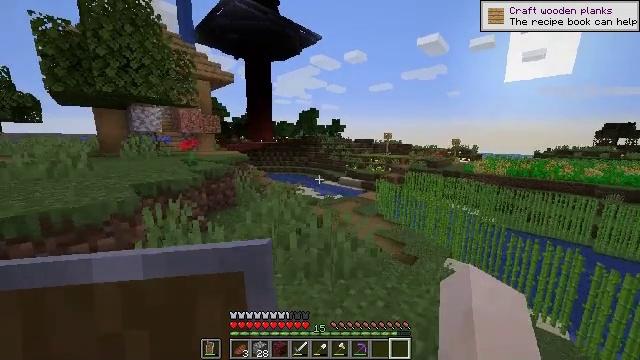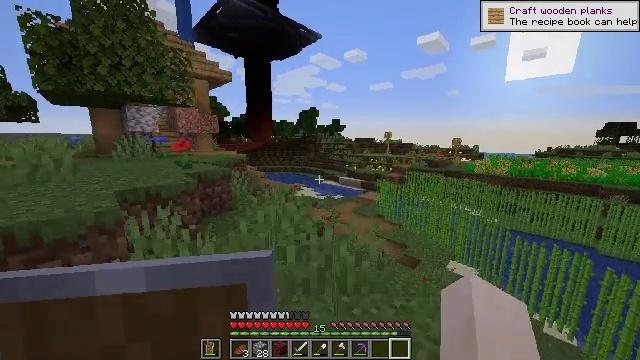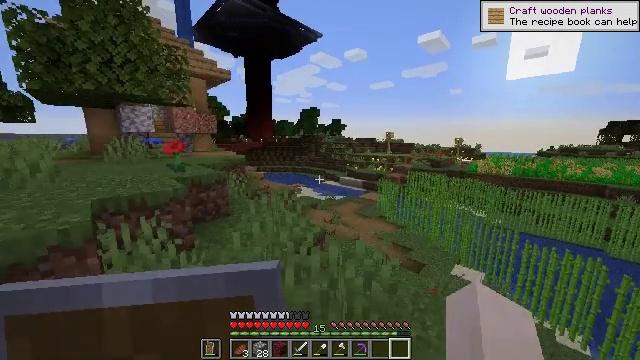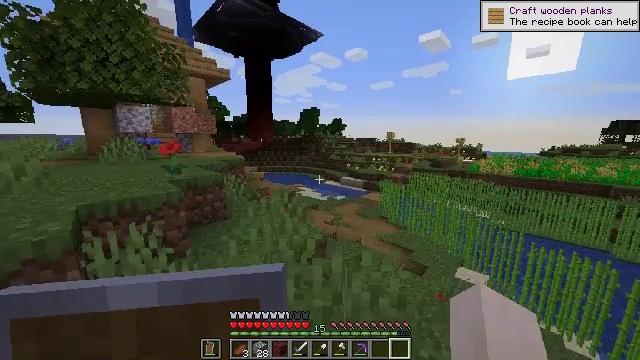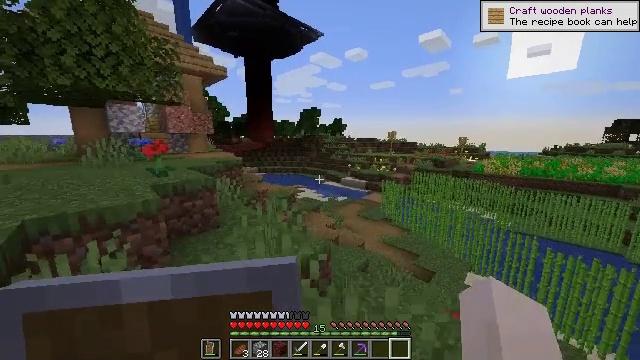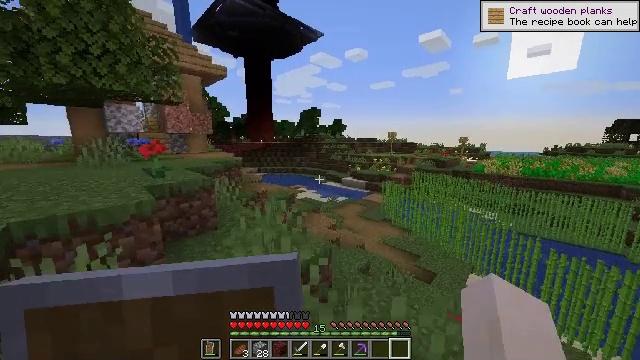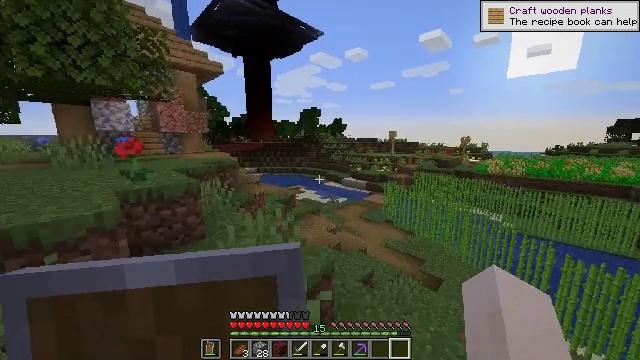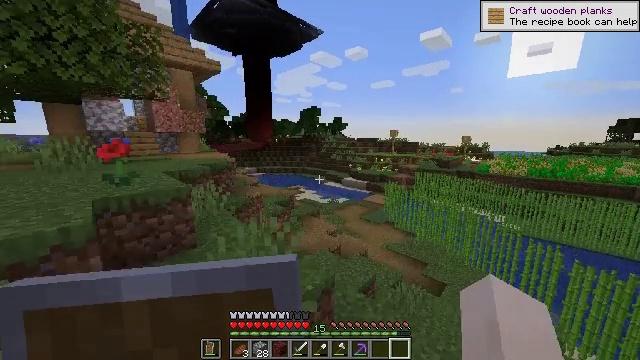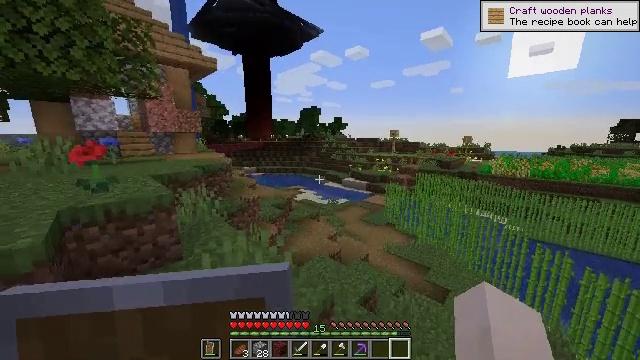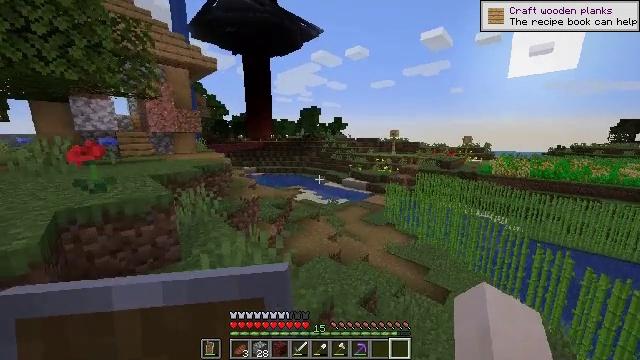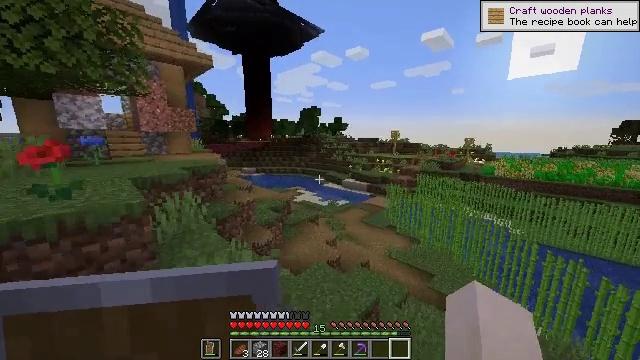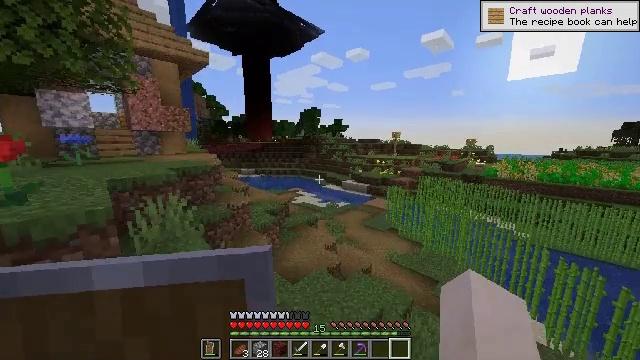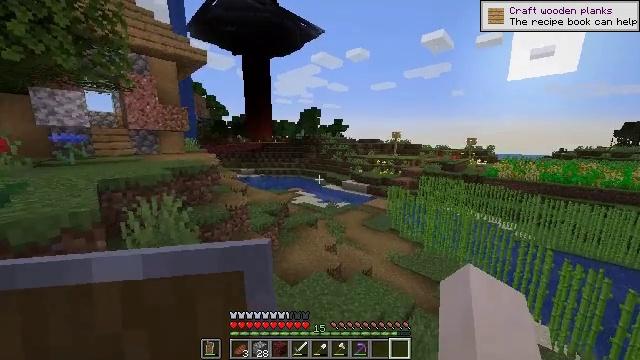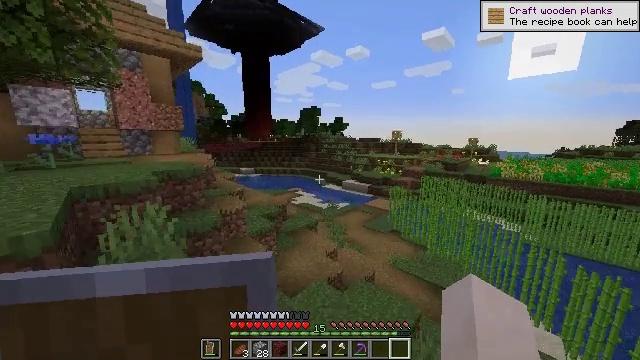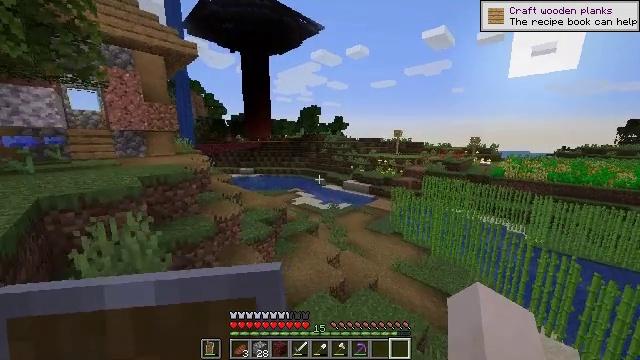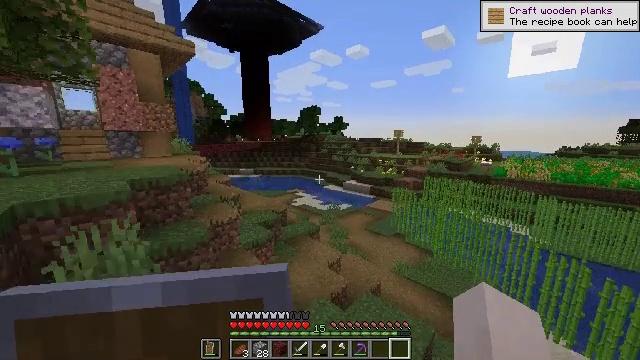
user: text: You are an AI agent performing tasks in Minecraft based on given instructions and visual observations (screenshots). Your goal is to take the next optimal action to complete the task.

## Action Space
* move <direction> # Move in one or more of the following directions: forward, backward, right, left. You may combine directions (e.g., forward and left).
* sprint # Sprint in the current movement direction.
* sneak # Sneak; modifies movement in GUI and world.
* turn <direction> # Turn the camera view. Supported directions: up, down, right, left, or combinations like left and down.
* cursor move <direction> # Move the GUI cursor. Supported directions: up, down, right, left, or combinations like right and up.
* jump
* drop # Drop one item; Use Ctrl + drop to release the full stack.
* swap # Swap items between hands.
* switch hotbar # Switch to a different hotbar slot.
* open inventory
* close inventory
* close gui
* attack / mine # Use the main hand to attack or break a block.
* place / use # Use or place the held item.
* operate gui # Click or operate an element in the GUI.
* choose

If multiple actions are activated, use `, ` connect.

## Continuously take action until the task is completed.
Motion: motion action
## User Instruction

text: Harvest wheat from the field.
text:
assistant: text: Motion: move forward
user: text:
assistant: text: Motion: move forward
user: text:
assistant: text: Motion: move forward
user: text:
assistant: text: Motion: move forward
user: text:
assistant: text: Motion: move forward
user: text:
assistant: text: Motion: move forward
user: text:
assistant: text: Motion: move forward
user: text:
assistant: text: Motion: move forward
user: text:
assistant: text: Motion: move forward
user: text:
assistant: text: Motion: move forward
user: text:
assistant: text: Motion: move forward
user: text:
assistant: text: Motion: move forward
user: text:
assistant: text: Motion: move forward
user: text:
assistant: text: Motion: move forward
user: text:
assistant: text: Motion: move forward
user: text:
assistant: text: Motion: move forward
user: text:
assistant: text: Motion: move forward
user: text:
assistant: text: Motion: move forward
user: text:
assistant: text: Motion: move forward
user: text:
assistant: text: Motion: move forward
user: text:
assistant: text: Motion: move forward
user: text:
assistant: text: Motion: move forward, turn left and down
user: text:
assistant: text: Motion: move forward
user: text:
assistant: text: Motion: move forward
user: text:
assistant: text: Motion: move forward
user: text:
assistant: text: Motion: move forward
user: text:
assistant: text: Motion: move forward
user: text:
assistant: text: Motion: move forward
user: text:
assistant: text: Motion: move forward
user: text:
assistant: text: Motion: move forward